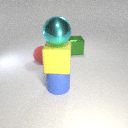
large red rubber sphere in front of large green metal cube